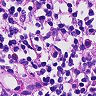
Metastatic tissue present: no